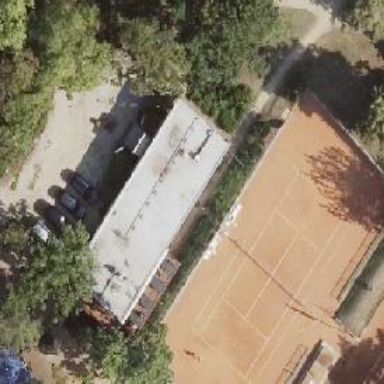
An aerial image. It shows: Tennis court.